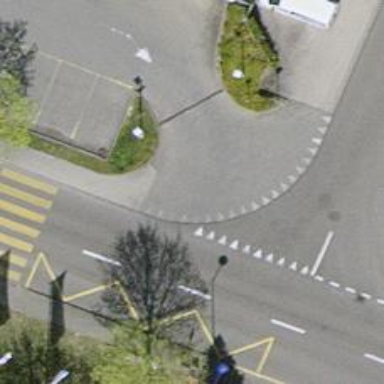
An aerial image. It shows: Parking aisle with sidewalk.